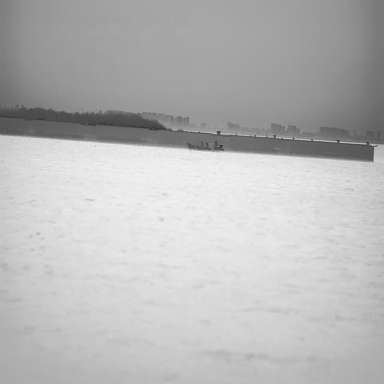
There is a bulk_carrier in the infrared image.